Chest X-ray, AP view. Patient: 59 years old, sex M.
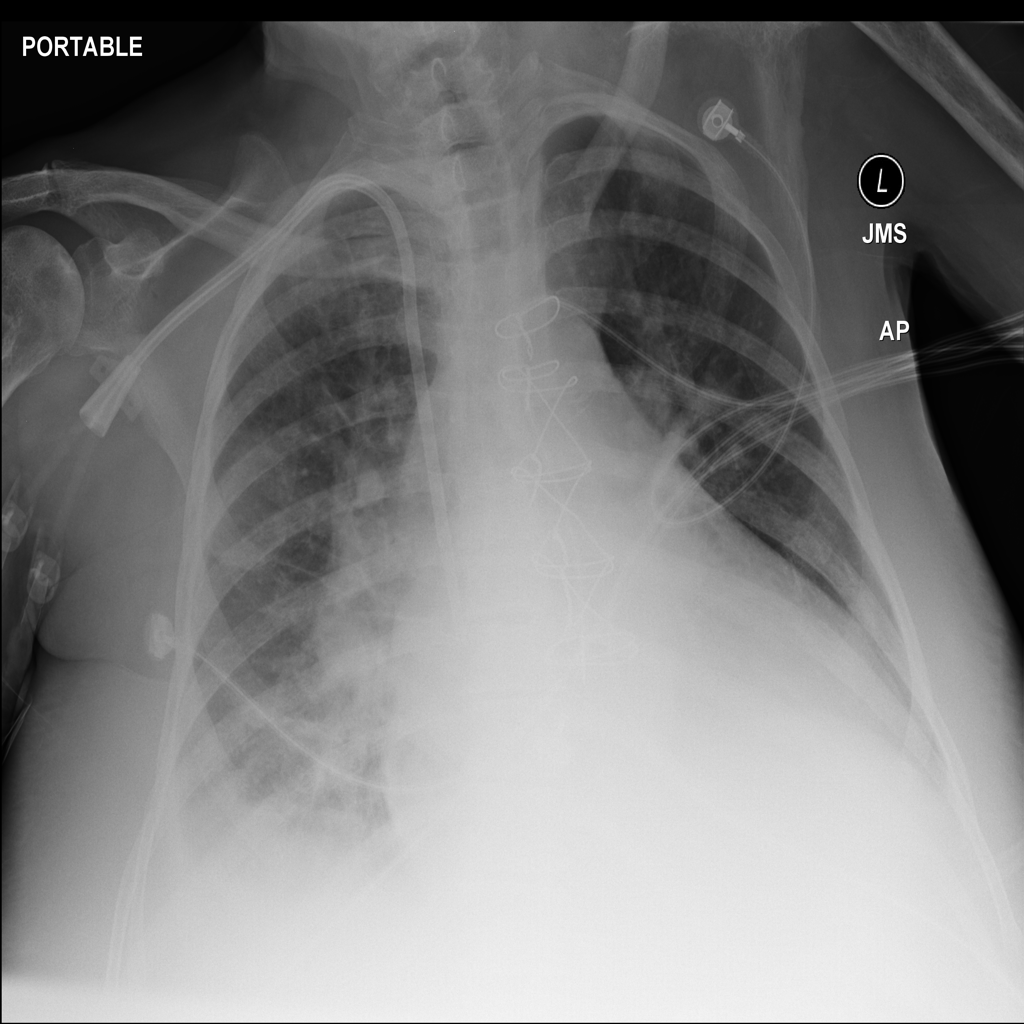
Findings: Infiltration